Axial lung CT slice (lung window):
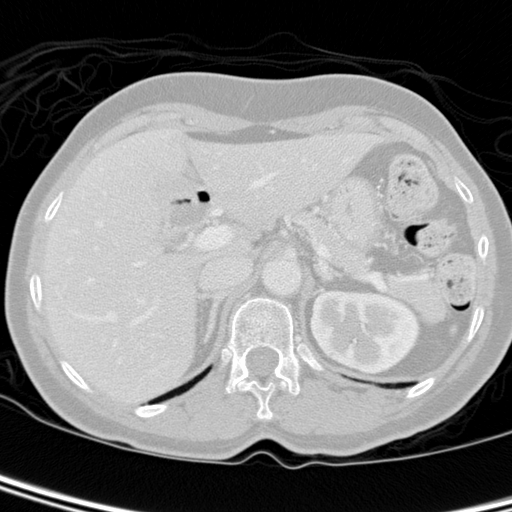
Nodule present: no